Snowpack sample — Loveland Pass, Silver Plume, Colorado, USA (1/12/25, 11:40 AM MST)
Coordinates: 39.66, -105.88
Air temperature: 7 °F
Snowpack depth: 140 cm
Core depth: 10 cm
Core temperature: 41 °F
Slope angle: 11°, slope face: 30°
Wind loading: high
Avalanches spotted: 2
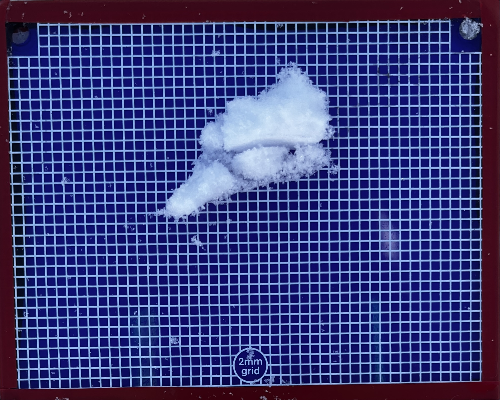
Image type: profile
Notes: Pilot using slightly modified coring method that took too large segment for snow profile picturing, advised not to use in higher level models. Two avalanche on south face nearby, partially cloudy with light snow in the last 24 hours. Lots of wind loading on eastern features.